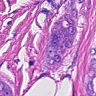
Metastatic tissue present: yes